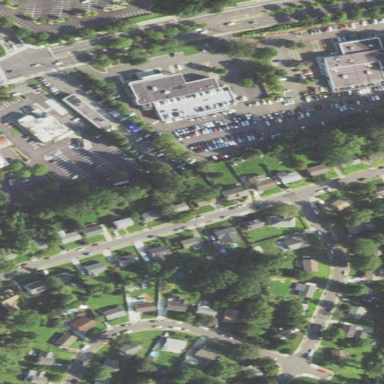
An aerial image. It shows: Retail area with car shop.